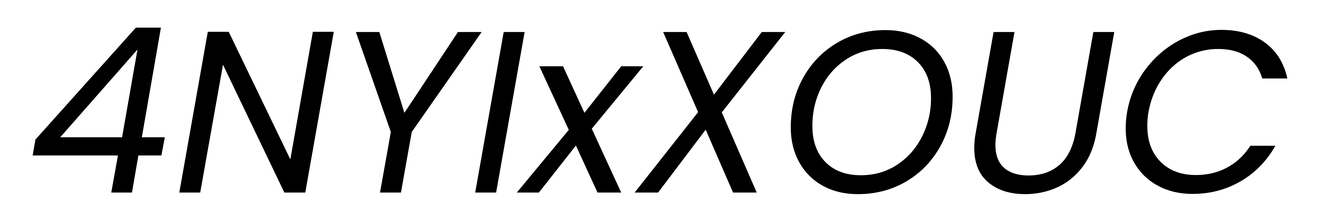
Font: Poppins-Italic